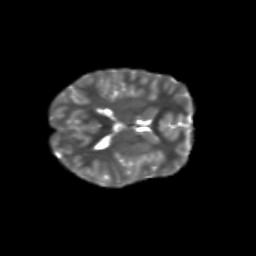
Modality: T2w
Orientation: axial
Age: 9
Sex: female
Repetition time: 9.512 s
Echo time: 0.089 s